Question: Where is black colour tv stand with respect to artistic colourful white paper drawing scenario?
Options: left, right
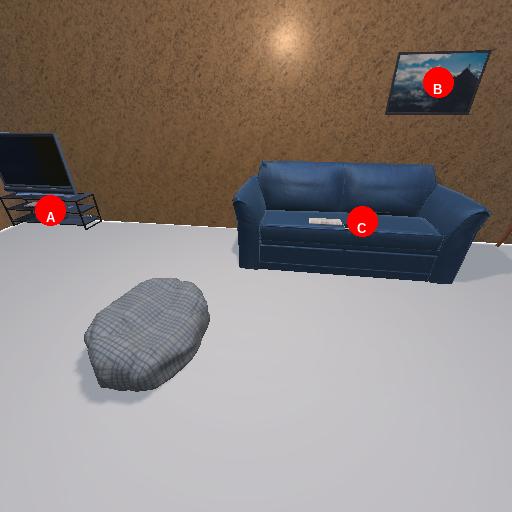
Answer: left